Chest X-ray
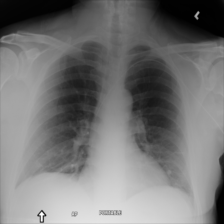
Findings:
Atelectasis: positive
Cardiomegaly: negative
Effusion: negative
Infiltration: negative
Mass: negative
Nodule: negative
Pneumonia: negative
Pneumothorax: negative
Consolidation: negative
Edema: negative
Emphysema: negative
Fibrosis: negative
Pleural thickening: negative
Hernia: negative